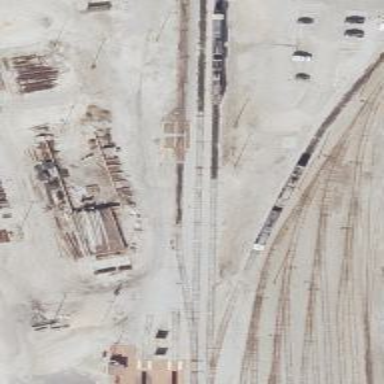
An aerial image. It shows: Railway yard in service.